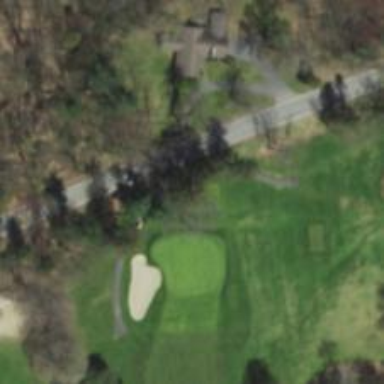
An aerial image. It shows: Golf tee.